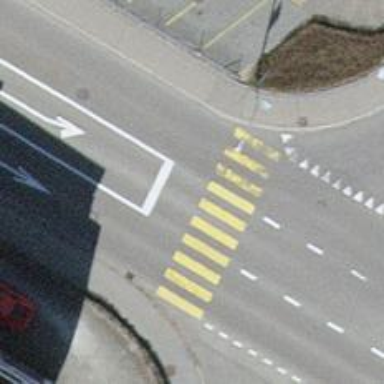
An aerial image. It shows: Zebra crossing on the road.